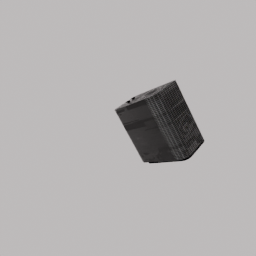
Label: electronics